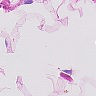
Metastatic tissue present: no